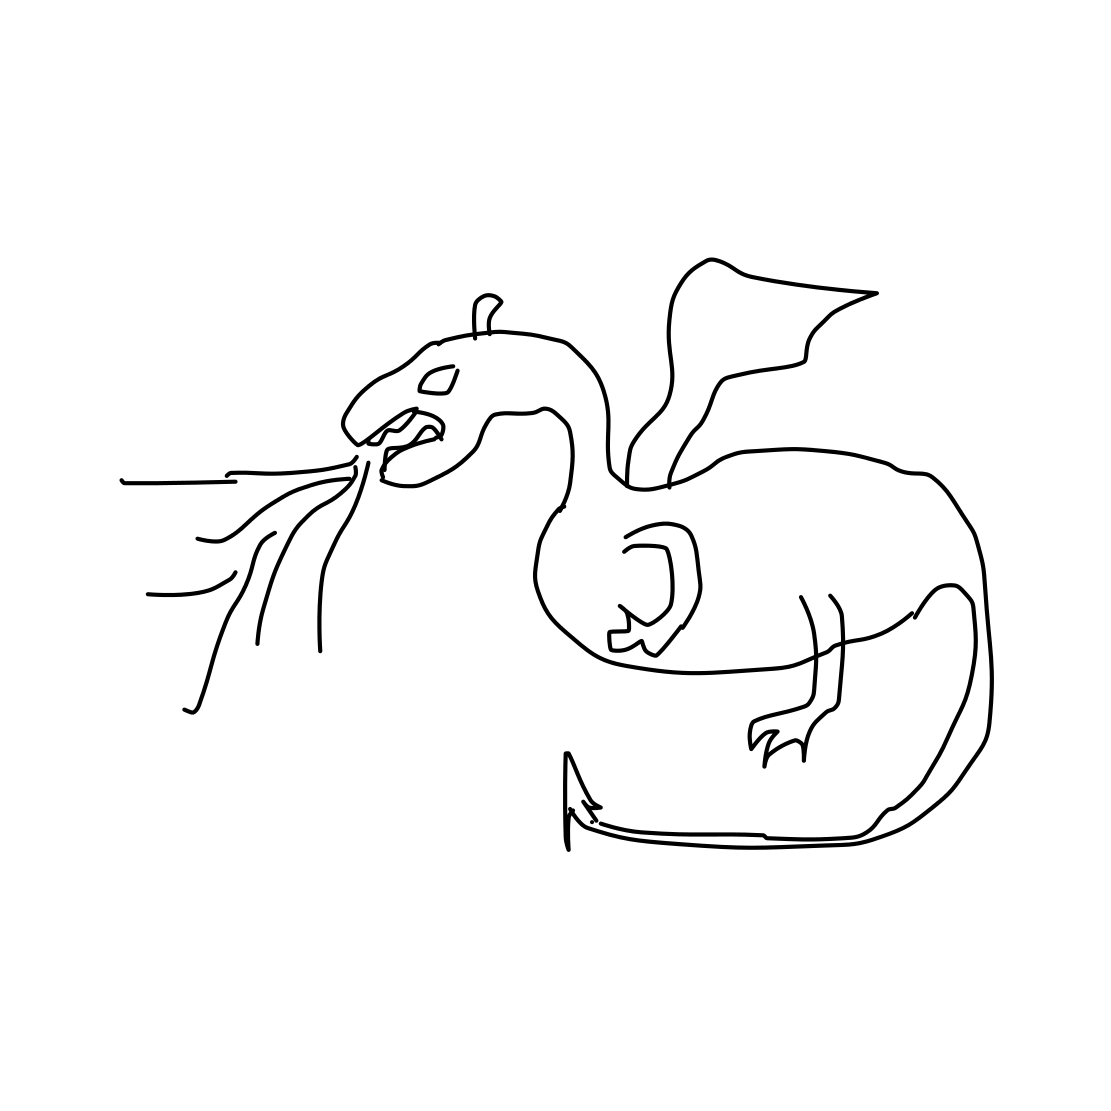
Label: dragon